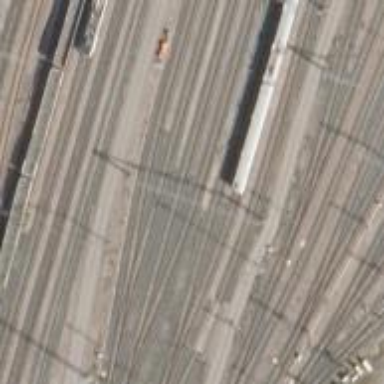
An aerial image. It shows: Railway signal.